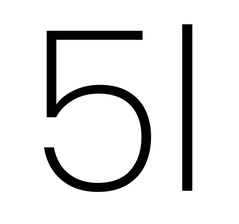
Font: Poppins-ExtraLight